Field crop: maize
Growth stage: 2
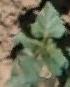
Species: datura